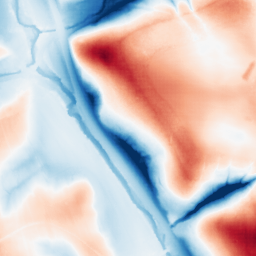
Category: edge_preserving
Decomposition family: guided
Decomposition parameters: radius: 32
eps: 1
Upsampling method: sinc_hamming
Upsampling parameters: scale: 8
kernel_size: 16
Upsampling scale: 8